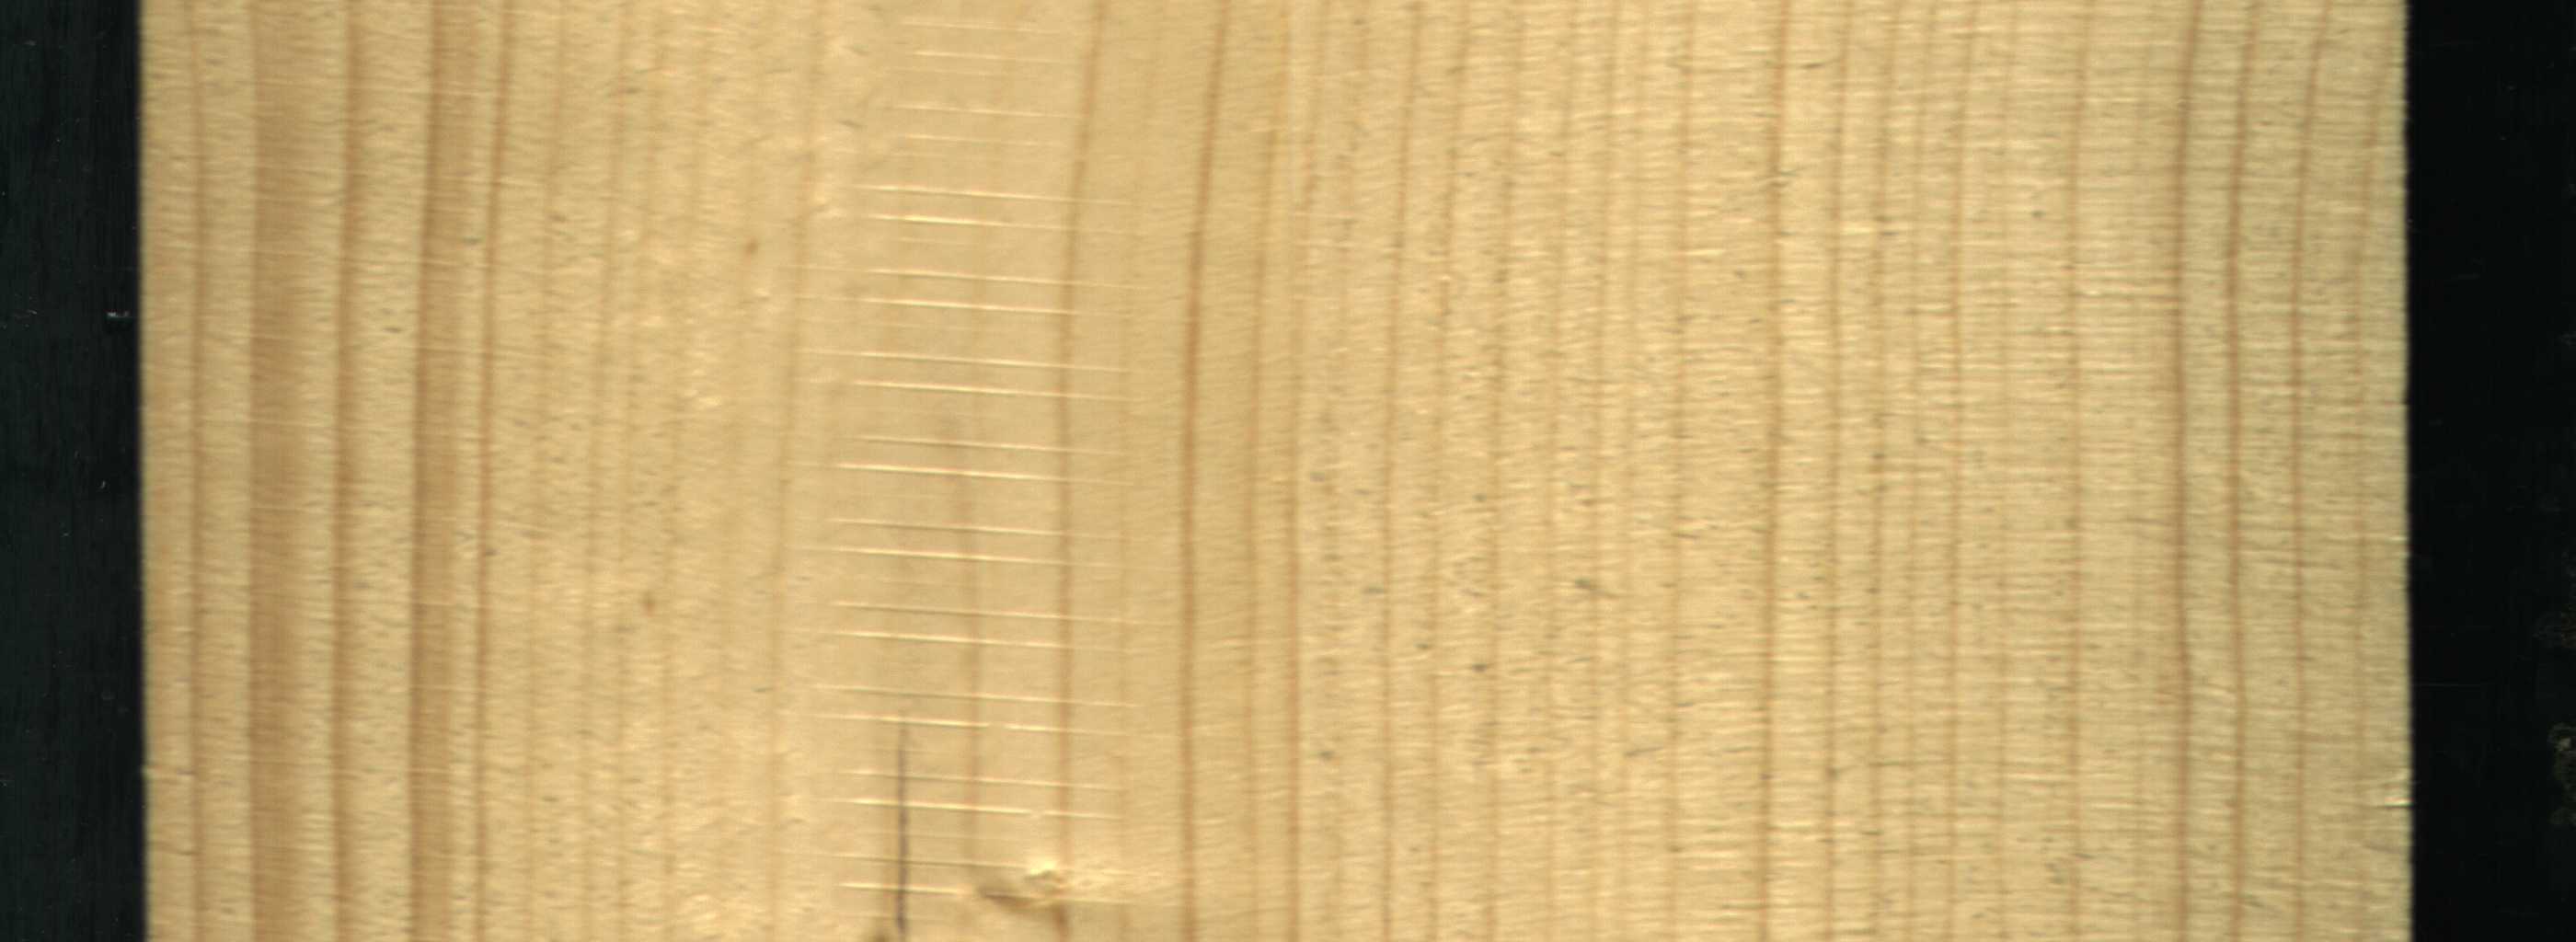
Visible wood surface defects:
Crack